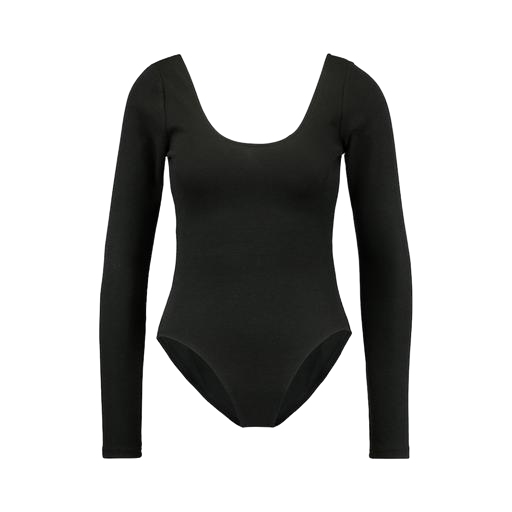
black scoop neck, black long-sleeved jersey top, long-sleeve top, white background